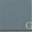
Piece: xx